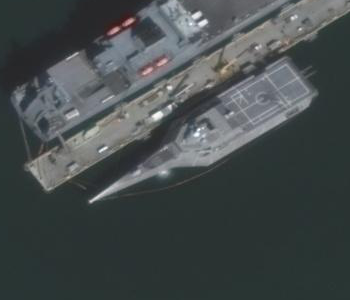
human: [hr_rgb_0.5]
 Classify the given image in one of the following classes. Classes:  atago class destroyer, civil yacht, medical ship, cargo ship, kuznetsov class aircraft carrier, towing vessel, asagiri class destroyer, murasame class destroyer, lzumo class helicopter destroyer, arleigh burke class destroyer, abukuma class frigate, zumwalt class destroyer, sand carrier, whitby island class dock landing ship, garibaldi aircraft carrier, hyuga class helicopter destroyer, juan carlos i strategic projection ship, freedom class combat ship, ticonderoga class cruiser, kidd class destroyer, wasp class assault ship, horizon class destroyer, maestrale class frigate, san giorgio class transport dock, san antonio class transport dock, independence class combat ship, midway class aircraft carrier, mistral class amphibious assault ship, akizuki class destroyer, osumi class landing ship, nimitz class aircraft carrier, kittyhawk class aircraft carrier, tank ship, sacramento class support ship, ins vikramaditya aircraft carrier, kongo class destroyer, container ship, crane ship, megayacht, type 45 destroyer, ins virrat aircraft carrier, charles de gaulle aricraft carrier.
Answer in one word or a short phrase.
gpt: Independence class combat ship